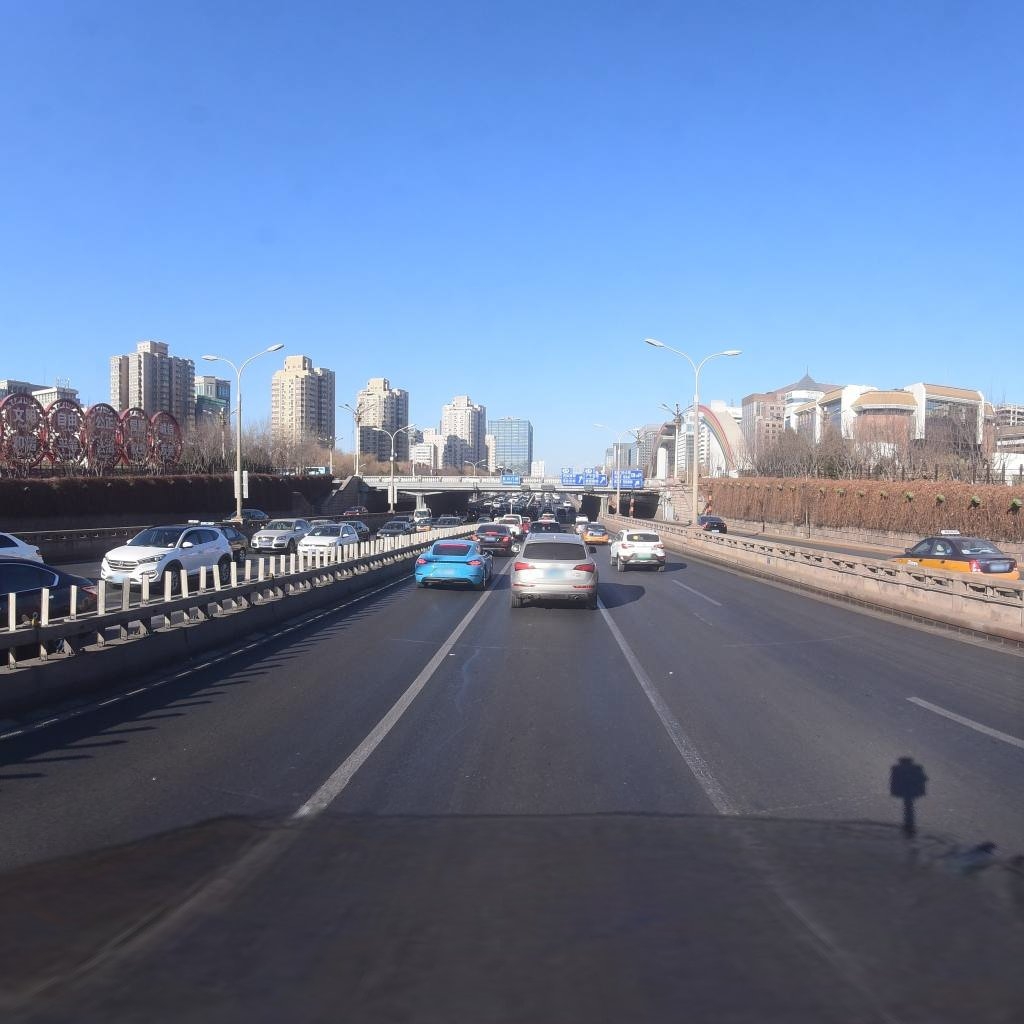
Region: Xicheng
Road damage annotations: longitudinal patch, transverse patch, transverse patch, transverse crack, transverse crack